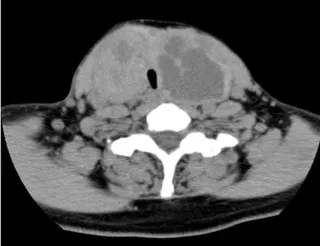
Imaging study. CT scan showing multinodular enlargement of the thyroid gland (A).
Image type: radiology (ct)